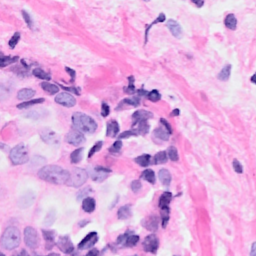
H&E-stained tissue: Breast